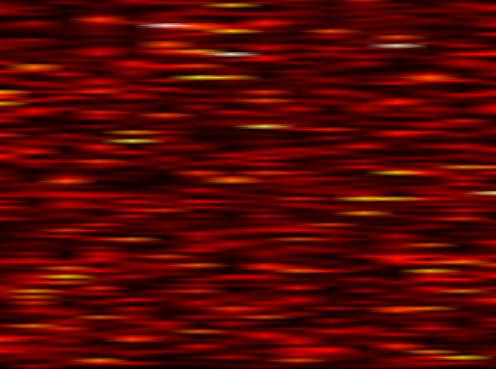
Label: FOFDM